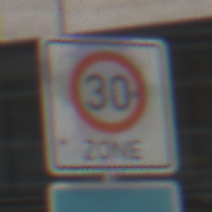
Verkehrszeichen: BeginnZone30
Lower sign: Sackgasse
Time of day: Midday
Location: Outdoor (Urban)
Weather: Overcast
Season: NotSpecified
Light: Natural